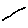
Label: line